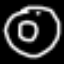
Label: donut